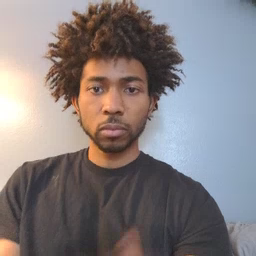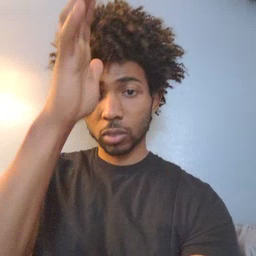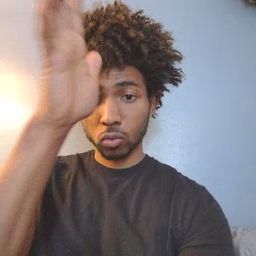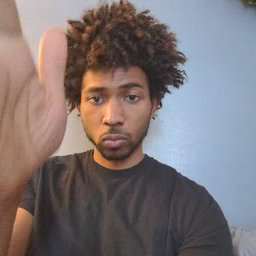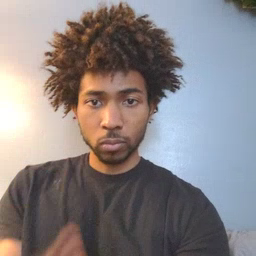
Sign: grandpa